Aerial crown-view tile of a tropical tree (Barro Colorado Island, Panama), acquired 20250512:
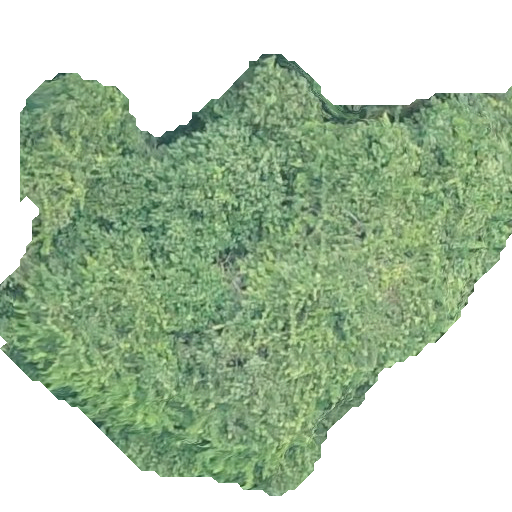
Species: Pouteria stipitata
GBIF accepted scientific name: Pouteria stipitata
Crown area: 238.989 m²